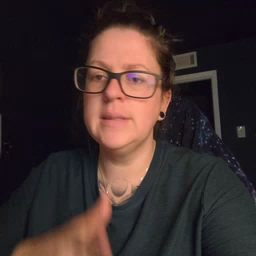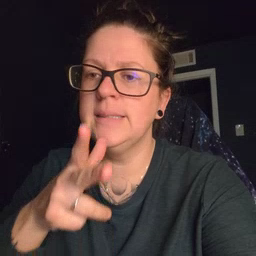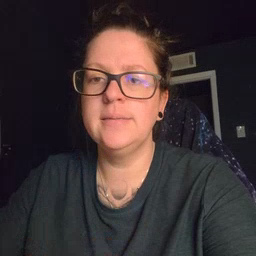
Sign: hen